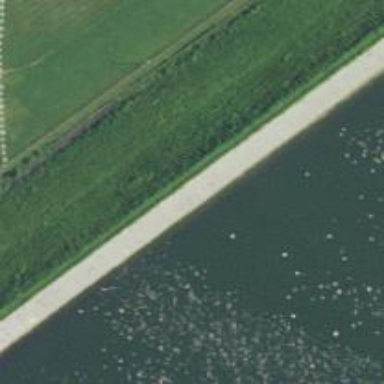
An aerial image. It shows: Dam along waterway.